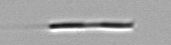
Label: Leptocylindrus